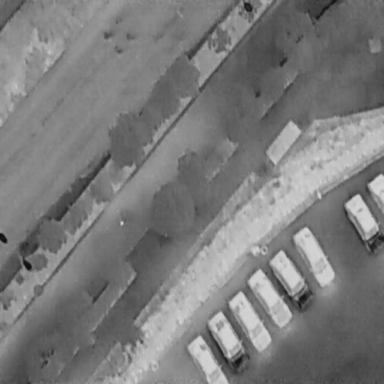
There are eight Cars in the infrared image.